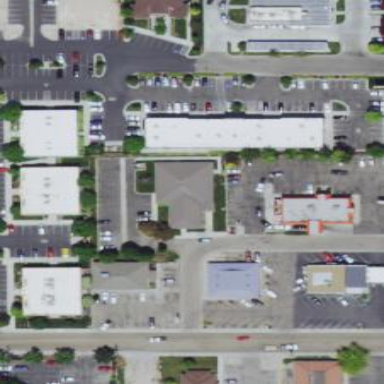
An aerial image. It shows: Retail area.